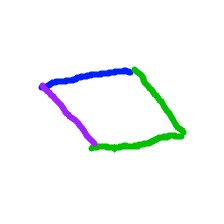
Shape: parallelogram